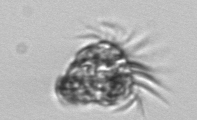
Label: Ciliophora